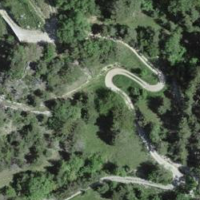
EUNIS habitat code: 43
Species observed at this site:
Ononis natrix